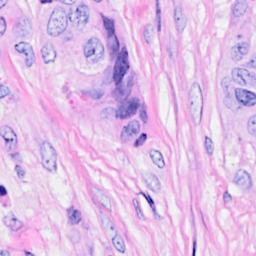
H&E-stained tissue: Breast